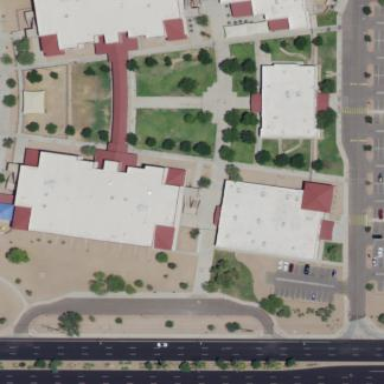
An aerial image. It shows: School building.